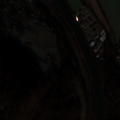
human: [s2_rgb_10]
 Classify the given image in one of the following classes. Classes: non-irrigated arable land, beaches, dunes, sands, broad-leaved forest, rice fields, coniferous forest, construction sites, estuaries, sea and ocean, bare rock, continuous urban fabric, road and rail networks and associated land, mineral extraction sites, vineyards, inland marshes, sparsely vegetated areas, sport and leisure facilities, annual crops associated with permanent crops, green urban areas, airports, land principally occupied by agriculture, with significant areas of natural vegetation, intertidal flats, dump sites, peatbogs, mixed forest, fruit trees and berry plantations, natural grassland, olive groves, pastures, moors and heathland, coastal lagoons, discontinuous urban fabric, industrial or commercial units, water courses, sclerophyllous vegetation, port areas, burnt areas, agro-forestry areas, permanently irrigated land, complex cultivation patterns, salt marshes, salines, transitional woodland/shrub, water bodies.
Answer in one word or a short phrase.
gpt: discontinuous urban fabric, non-irrigated arable land, broad-leaved forest, mixed forest, water courses